Aerial crown-view tile of a tropical tree (Barro Colorado Island, Panama), acquired 20240611:
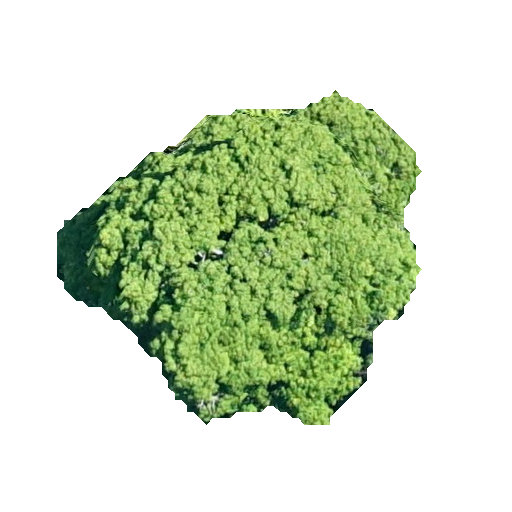
Species: Handroanthus guayacan
GBIF accepted scientific name: Handroanthus guayacan
Crown area: 129.352 m²